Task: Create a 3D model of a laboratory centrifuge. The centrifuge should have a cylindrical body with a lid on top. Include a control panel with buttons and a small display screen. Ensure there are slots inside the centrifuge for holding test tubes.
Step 409:
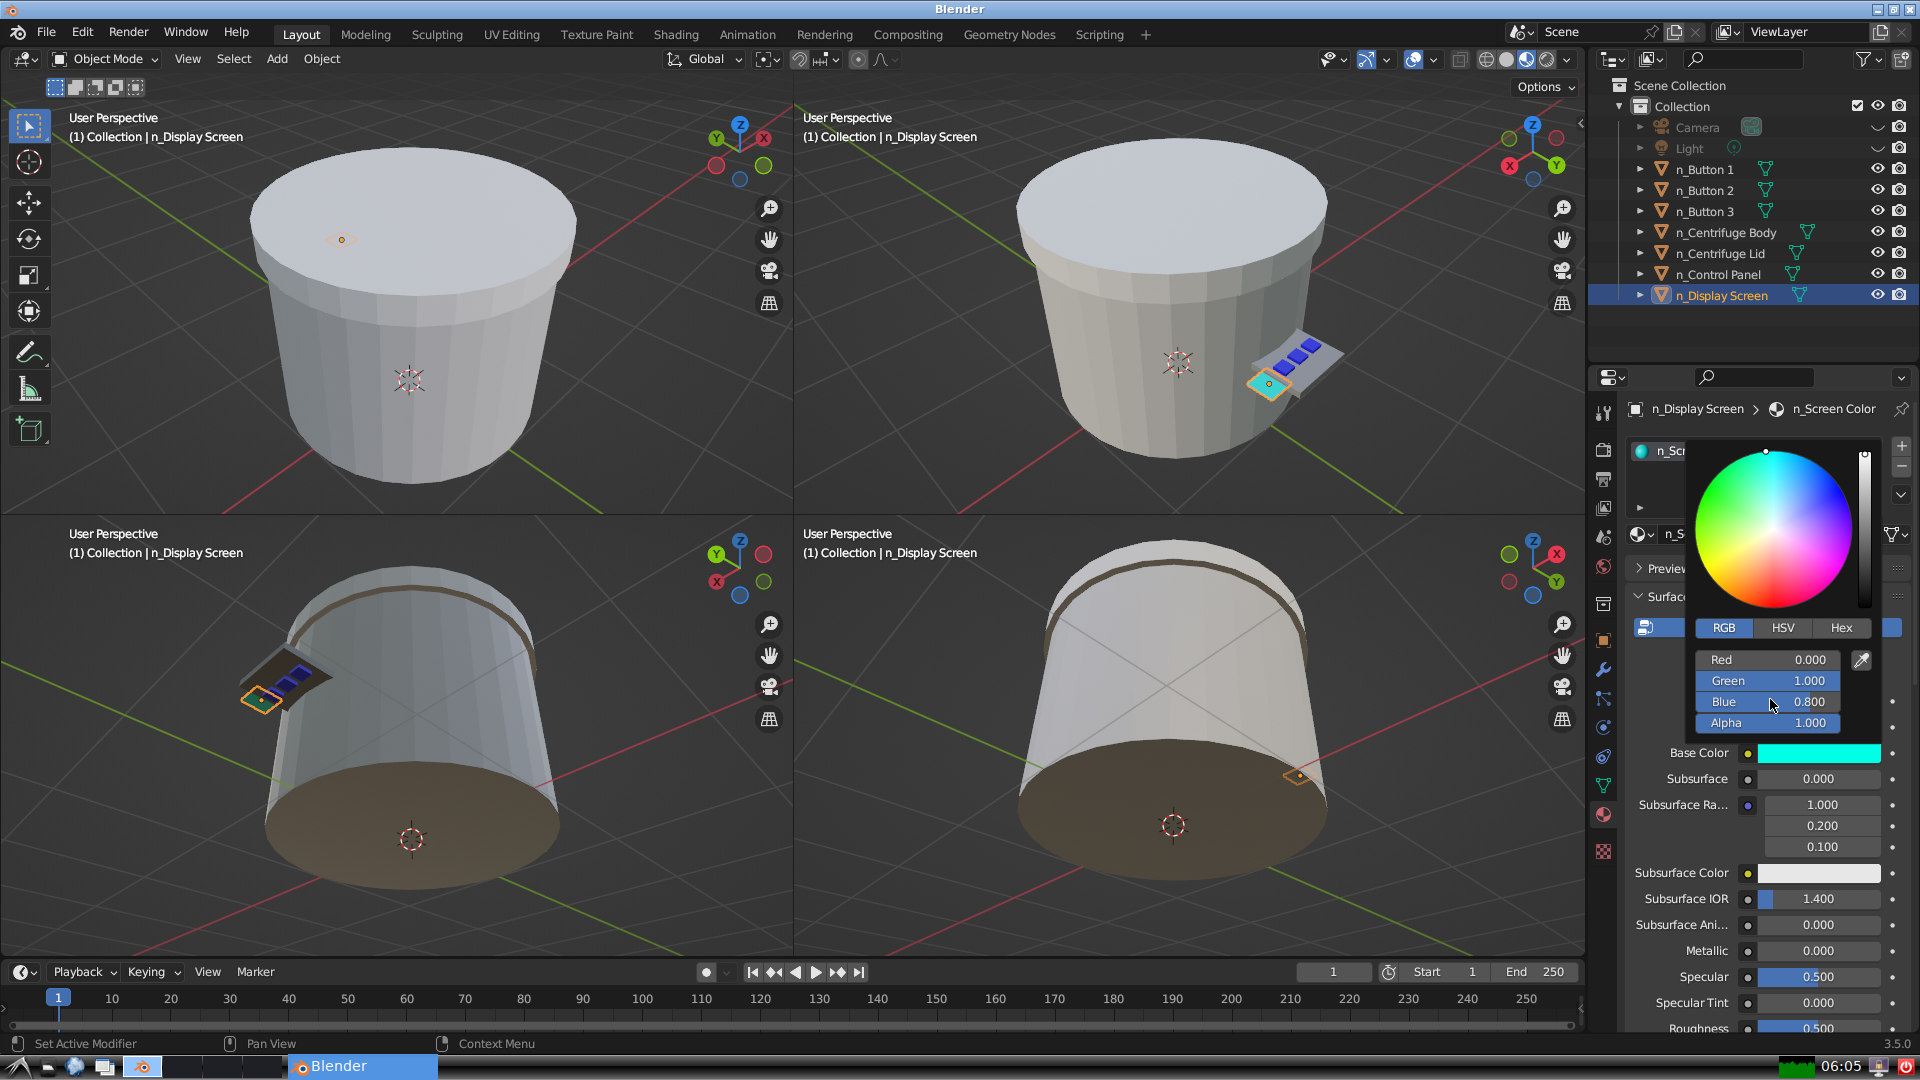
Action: click: no